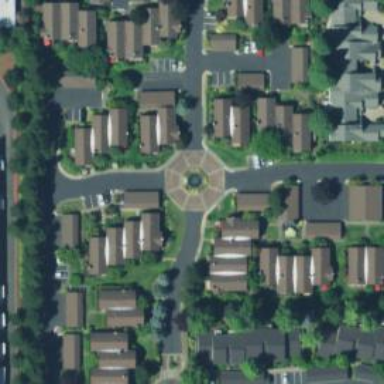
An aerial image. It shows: Residential road that intersects with roundabout.